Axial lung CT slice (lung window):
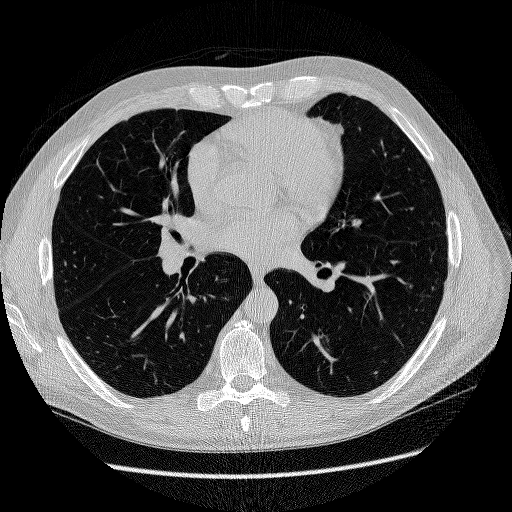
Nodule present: no